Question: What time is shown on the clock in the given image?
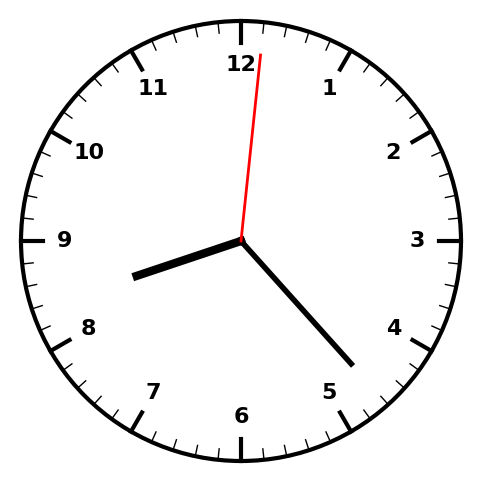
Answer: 08:23:01